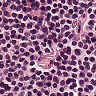
Metastatic tissue present: no